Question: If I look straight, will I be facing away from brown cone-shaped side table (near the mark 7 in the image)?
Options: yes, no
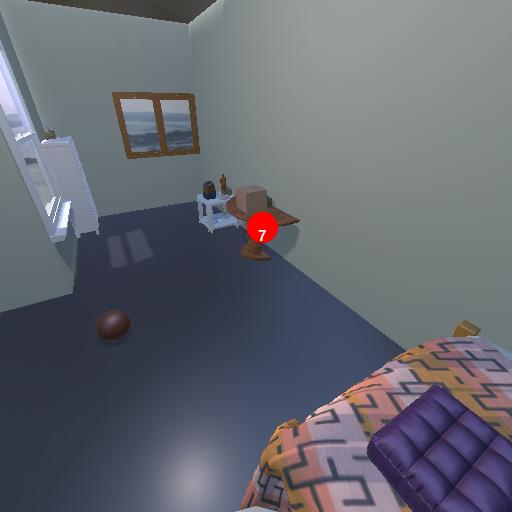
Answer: yes